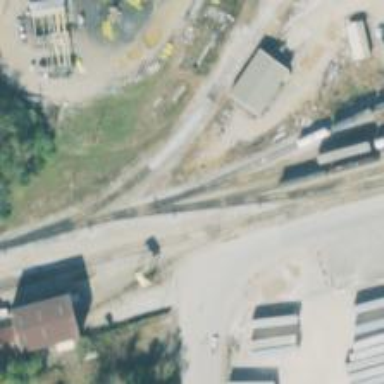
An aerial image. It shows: Rail spur service.